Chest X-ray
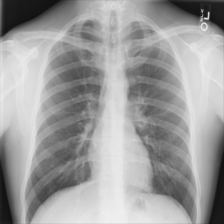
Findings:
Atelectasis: negative
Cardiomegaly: negative
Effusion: negative
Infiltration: negative
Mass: negative
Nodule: negative
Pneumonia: negative
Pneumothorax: negative
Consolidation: negative
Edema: negative
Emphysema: negative
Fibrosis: negative
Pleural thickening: negative
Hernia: negative